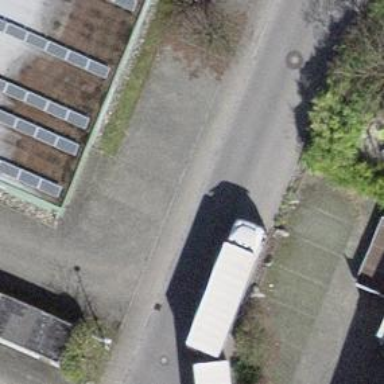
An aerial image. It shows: Street-side parking area.